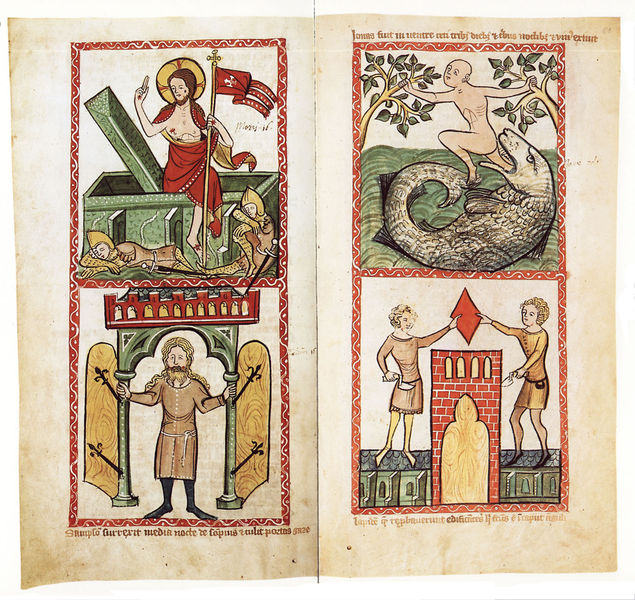
Titel: Heilsspiegel
Schlagwörter: baum, mann, wasser, bäume, tür, rot, karo, mensch, neues testament, bild, bilder, türen, nackte, tor, buch, burg, seite, buchseite, fisch, heiligenschein, nimbus, christus, grab, jesus, jesus christus, altes testament, wal, auferstehung, spielkarten, kreuznimbus, noah, glorie, buchmalerei, doppelseite, bible, manuskript, biblia, manuskriptseite